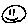
Label: smiley face